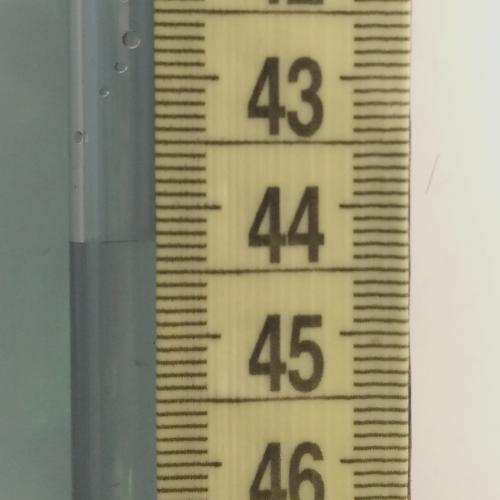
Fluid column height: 44.3 cm